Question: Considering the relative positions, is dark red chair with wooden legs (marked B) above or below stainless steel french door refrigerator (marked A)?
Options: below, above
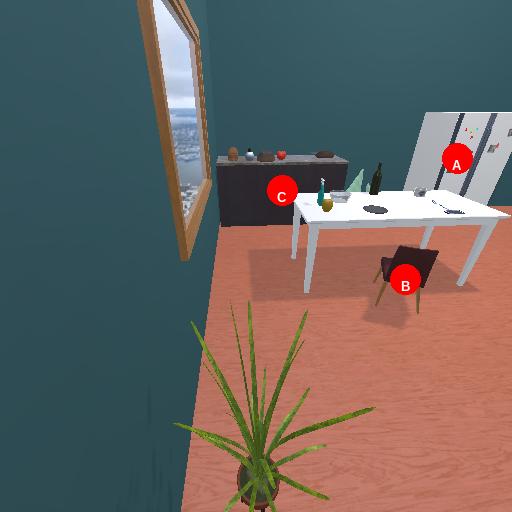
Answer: below